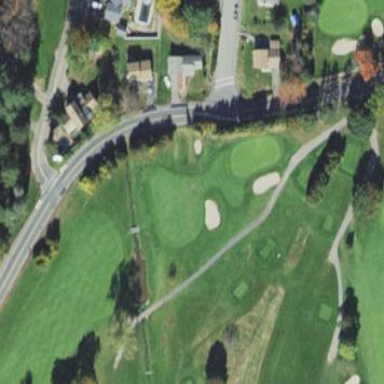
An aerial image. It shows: Golf fairway surrounded by grass.